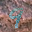
Label: 9